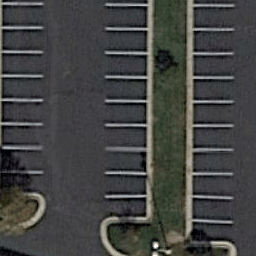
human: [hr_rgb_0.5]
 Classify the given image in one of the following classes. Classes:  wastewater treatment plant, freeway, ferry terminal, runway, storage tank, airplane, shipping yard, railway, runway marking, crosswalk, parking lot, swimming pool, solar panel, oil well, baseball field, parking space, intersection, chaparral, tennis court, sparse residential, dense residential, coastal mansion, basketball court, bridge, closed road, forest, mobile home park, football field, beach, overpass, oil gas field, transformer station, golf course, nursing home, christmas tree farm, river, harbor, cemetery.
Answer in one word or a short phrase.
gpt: parking space